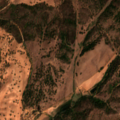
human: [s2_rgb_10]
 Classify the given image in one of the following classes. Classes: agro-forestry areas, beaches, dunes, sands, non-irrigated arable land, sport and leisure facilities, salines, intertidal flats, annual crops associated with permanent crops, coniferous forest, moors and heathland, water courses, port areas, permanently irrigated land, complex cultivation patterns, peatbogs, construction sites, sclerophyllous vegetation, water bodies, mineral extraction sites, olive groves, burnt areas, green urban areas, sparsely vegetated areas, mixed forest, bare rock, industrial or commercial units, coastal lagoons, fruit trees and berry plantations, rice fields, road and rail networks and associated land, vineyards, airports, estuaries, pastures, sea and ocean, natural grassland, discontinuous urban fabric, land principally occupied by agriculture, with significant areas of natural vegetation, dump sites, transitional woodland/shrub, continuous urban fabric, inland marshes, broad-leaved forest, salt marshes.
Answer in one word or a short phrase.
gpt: non-irrigated arable land, agro-forestry areas, broad-leaved forest